Question: I am new in magento (magenta 1.9), actually this is my first e-commerce website.
where I should put my merchant account setting (that e money should transferred to..)

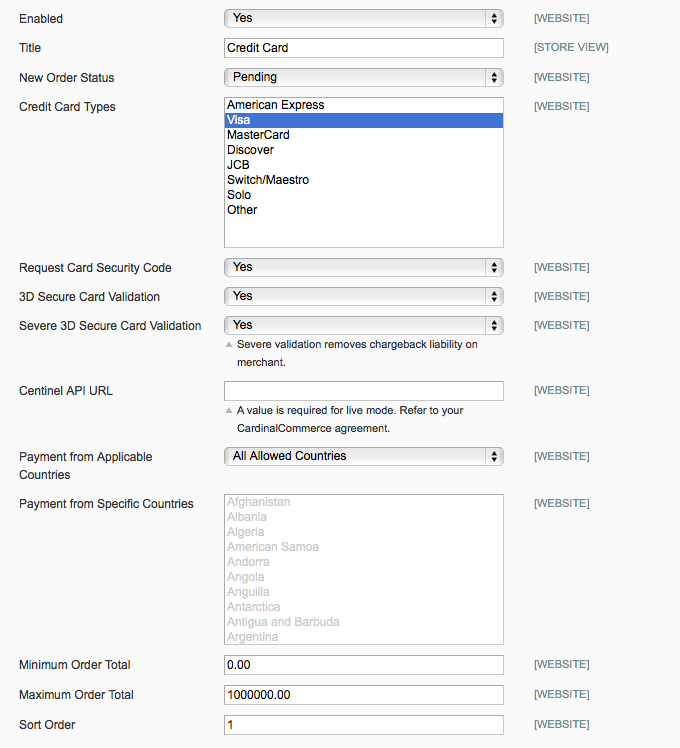
Answer: To pay with a creditcard you need a payment provider. There are some Prodiders implemented in Magento. The biggist is Skrill or Paypal but there are a lot of payment provider that have available modules for Magento.
<URL>
here is a list.